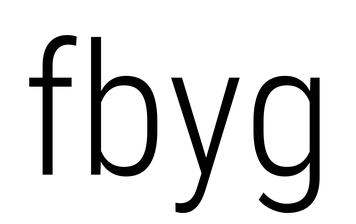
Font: Roboto_Condensed_Light